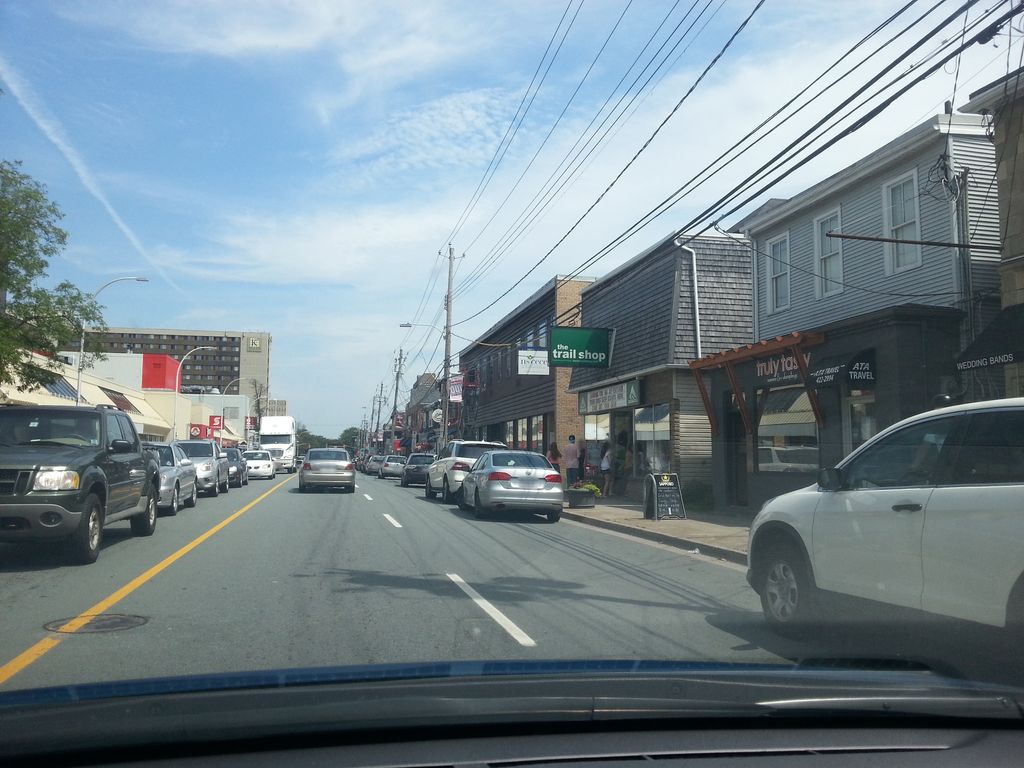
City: halifax